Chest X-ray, PA view. Patient: 76 years old, sex M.
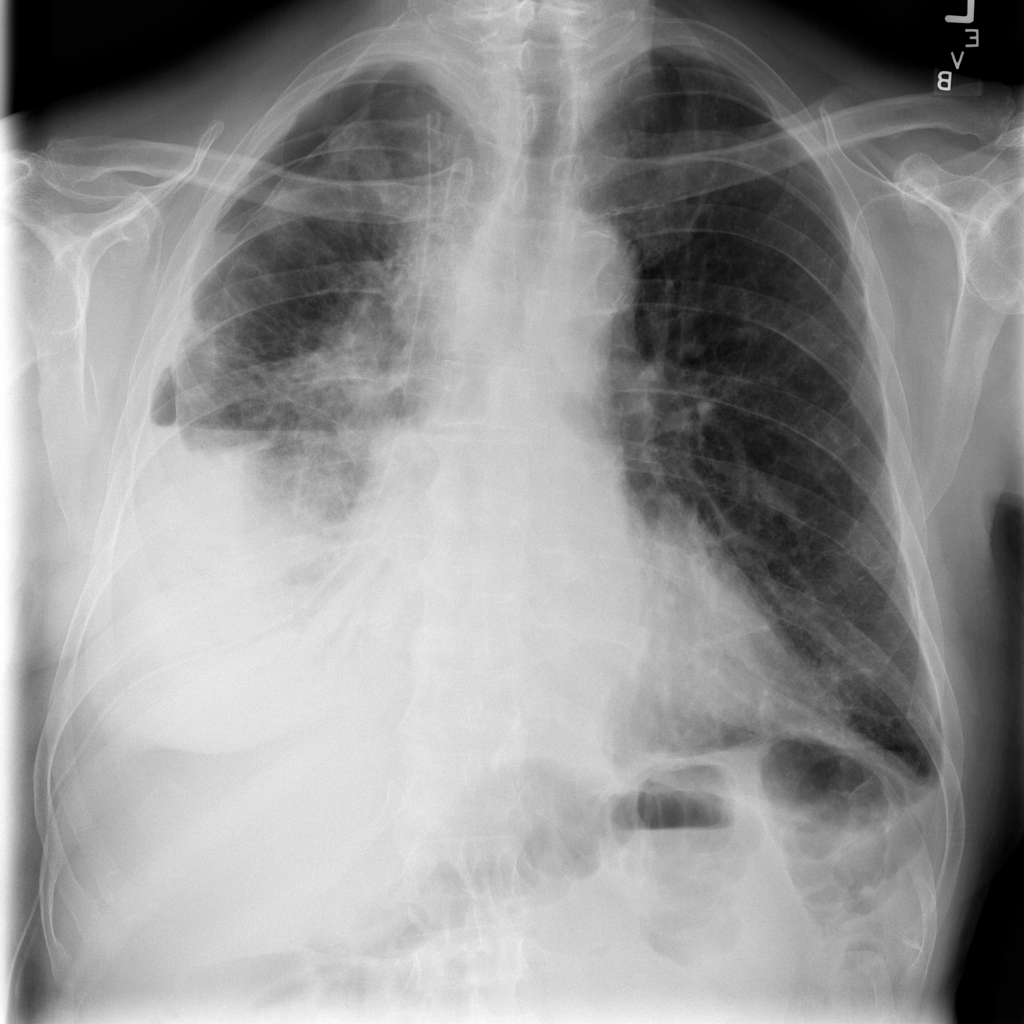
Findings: No Finding